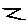
Label: zigzag